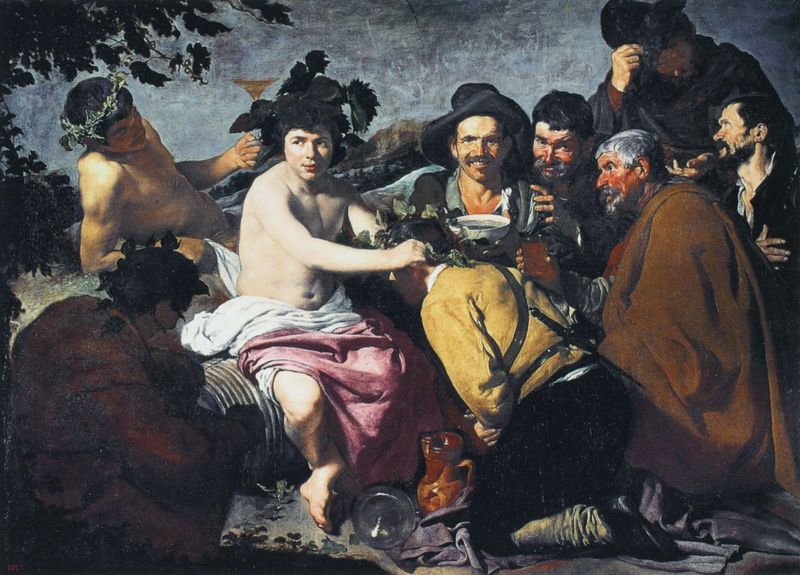
Titel: Das Bacchusfest (“Los Borrachos”)
Künstler: Diego de Velázquez
Institution: Madrid, Museo del Prado
Schlagwörter: baum, dunkel, gott, gruppe, haut, himmel, nackt, umhang, weiß, menschen, braun, hell, hut, männer, rot, tuch, beige, malerei, party, bärte, feier, jacke, schale, teller, tücher, decke, rosa, krug, wild, wein, alter, greis, knabe, weinglas, kranz, grinsen, bacchus, griechisch, dolch, krönung, umhänge, velazquez, mythen, göttlich, sagen, bachus, irdisch, cocktail, bachhus